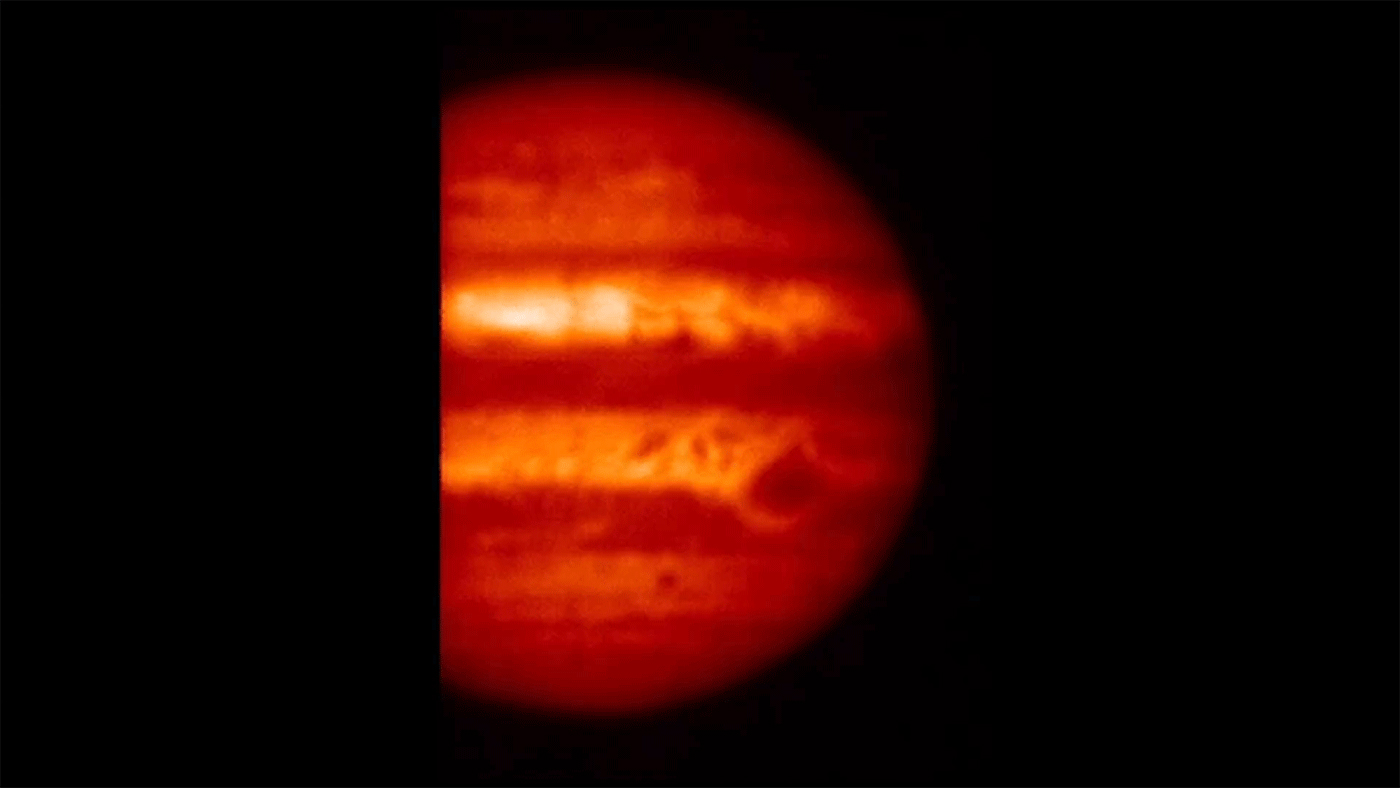
Rotating Jupiter With Great Red Spot, January 2017 Juno, Jupiter